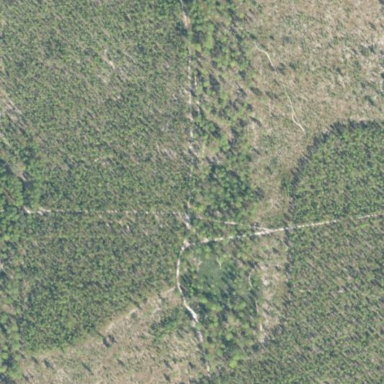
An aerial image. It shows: Woodland consisting mainly of needle-leaved trees.